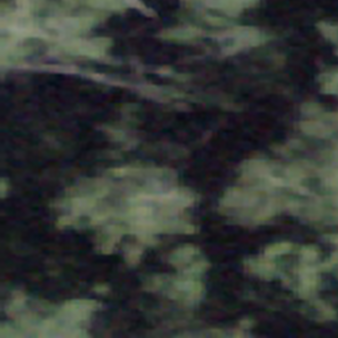
Label: other